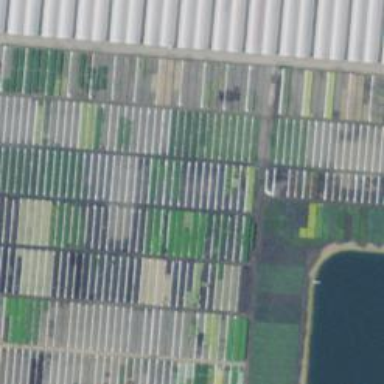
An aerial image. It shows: Area dedicated to greenhouse horticulture.